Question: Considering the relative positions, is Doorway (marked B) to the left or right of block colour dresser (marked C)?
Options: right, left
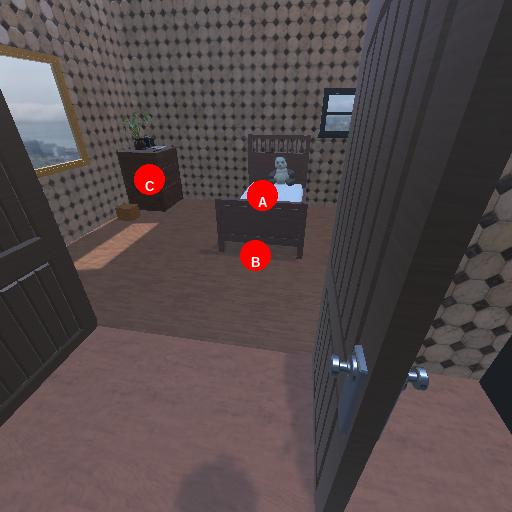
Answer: right